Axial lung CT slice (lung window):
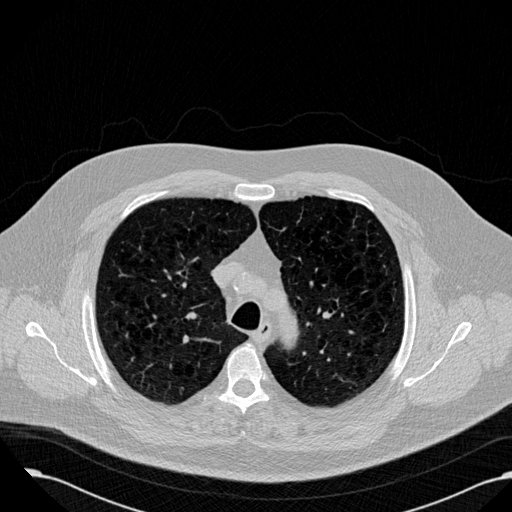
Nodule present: no